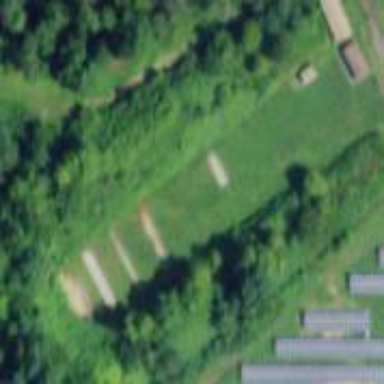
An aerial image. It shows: Shooting range on leisure land pitch.